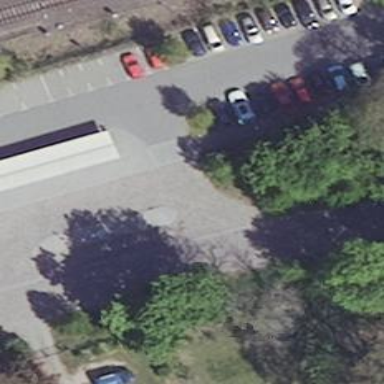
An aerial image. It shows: Parking aisle designated as service road.